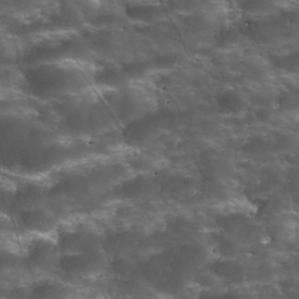
Label: non_frost